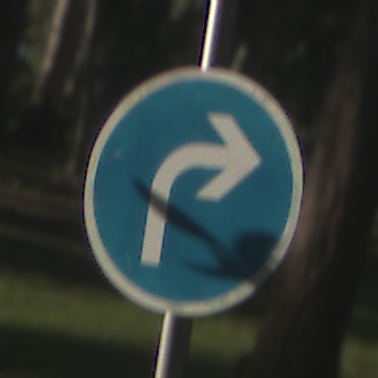
Verkehrszeichen: VorgeschriebeneFahrtrichtungRechts
Umgebung: Outdoor, Nature
Tageszeit: MorningAfternoon
Wetter: Clear
Licht: Natural
Jahreszeit: NotSpecified
Kontrast: HighContrast